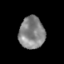
Tissue: skin
Cell type: Endothelial cells
Senescence score: 0.2592
Nuclear area (px): 805
Mean DAPI intensity: 132.686